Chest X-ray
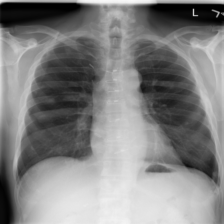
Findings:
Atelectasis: negative
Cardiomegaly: negative
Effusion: negative
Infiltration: negative
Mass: negative
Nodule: negative
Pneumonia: negative
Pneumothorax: negative
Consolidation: negative
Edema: negative
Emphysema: negative
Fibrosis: negative
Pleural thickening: positive
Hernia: negative